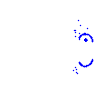
Particle: proton